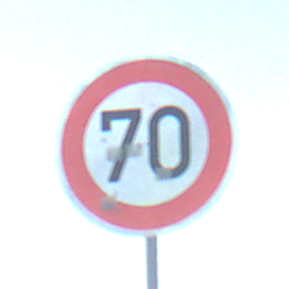
Verkehrszeichen: Geschwindigkeit70
Umgebung: Outdoor, Nature
Tageszeit: SunriseSunset
Wetter: Clear
Licht: Natural
Jahreszeit: NotSpecified
Kontrast: HighContrast